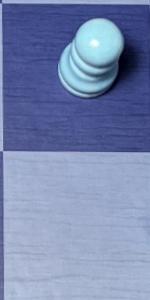
Label: Empty